Field crop: maize
Growth stage: 2
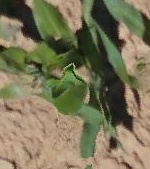
Species: maize